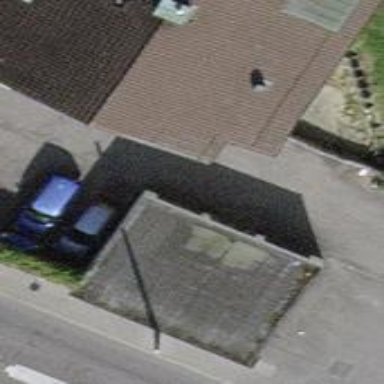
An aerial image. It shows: Group of garages.